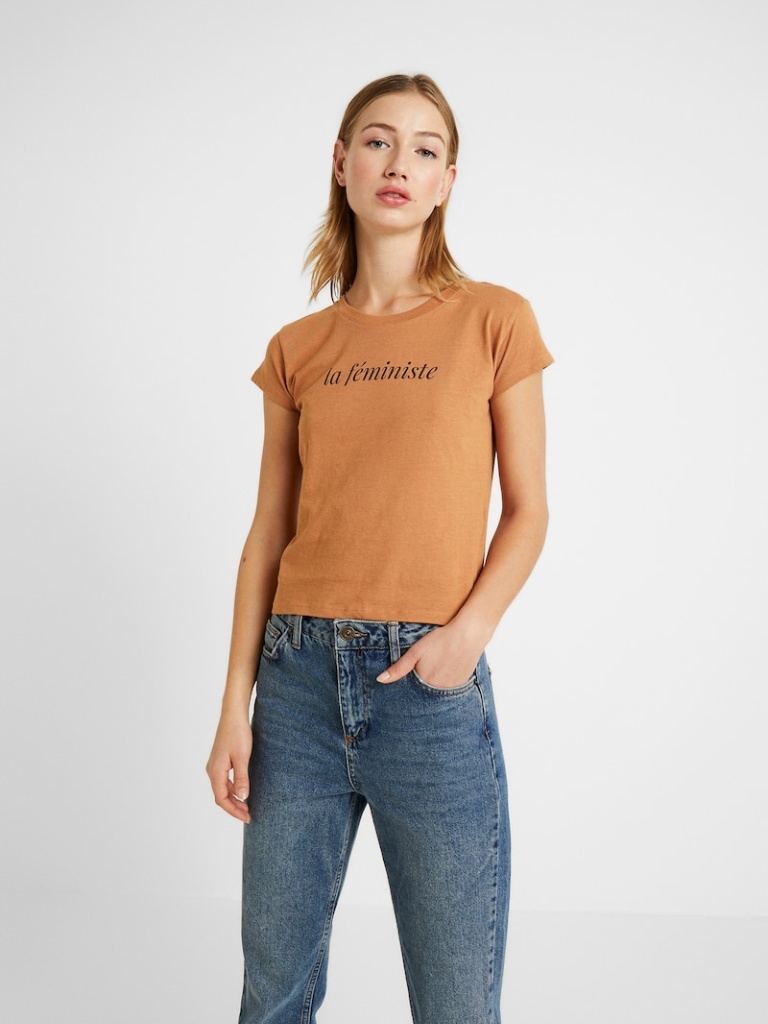
cotton tight short sleeve waist length Untucked crew t-shirt